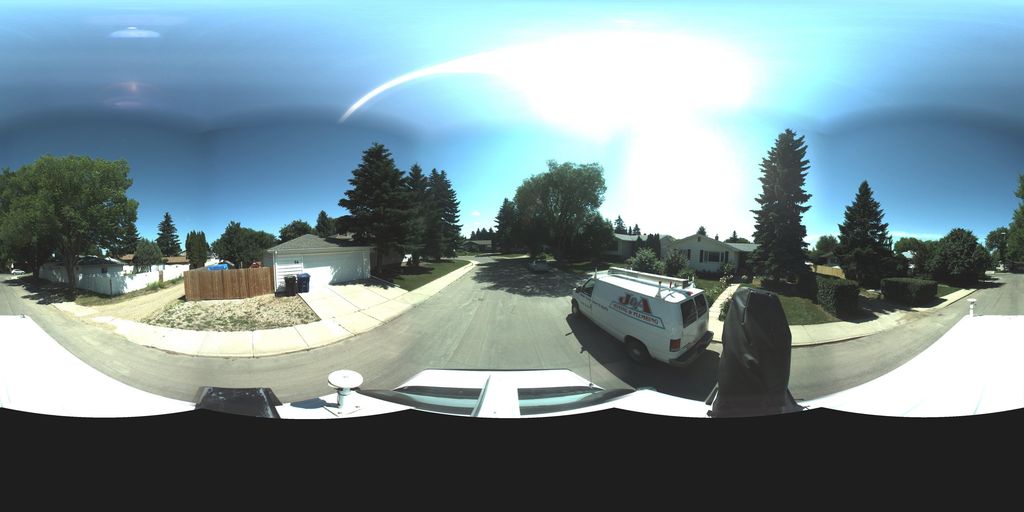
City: saskatoon